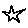
Label: star